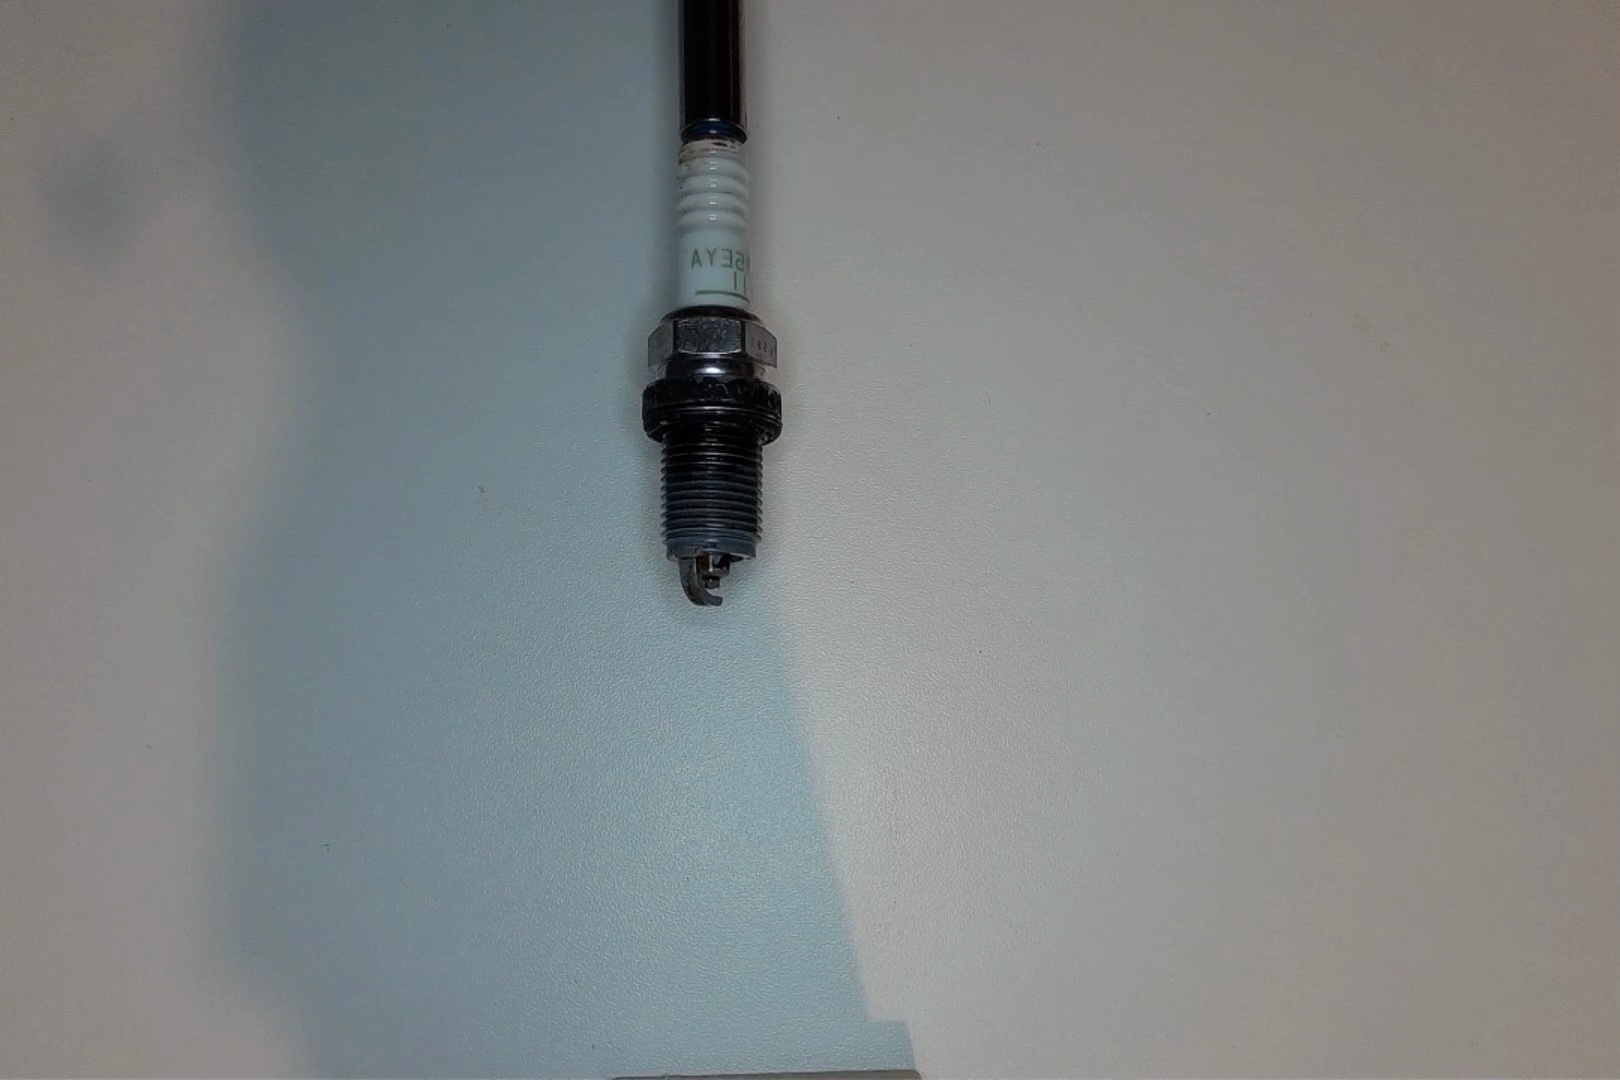
Label: anomaly